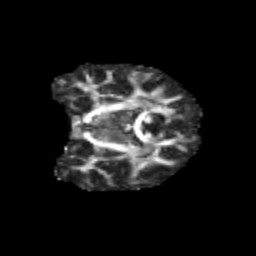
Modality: FA
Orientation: coronal
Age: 12
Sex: female
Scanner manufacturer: siemens
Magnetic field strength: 3 T
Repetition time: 3.8 s
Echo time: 0.07 s